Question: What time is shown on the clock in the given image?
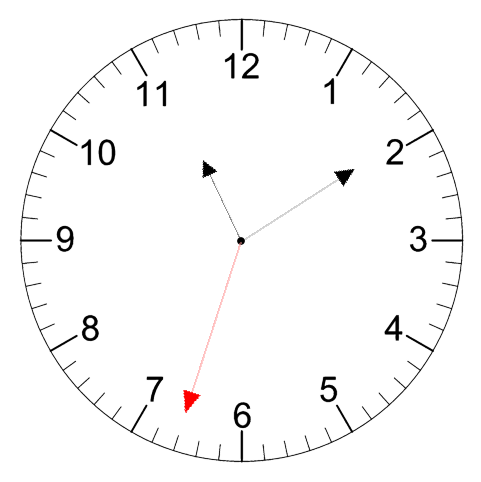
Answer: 11:09:33